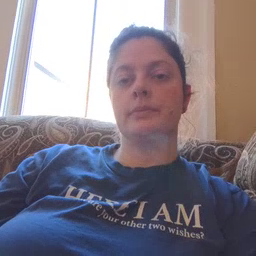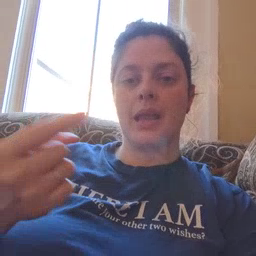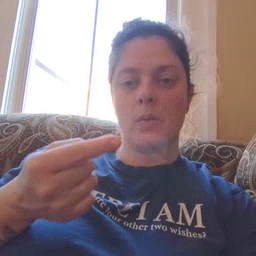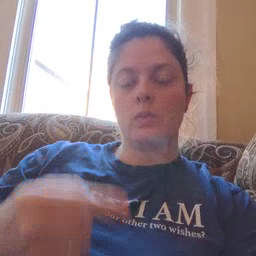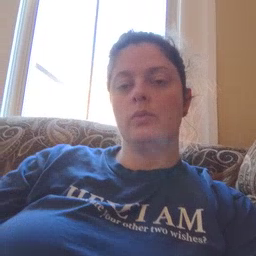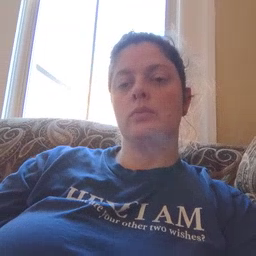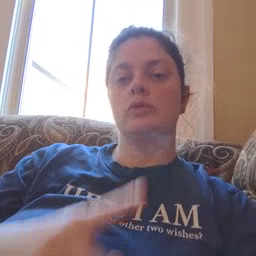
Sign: owie